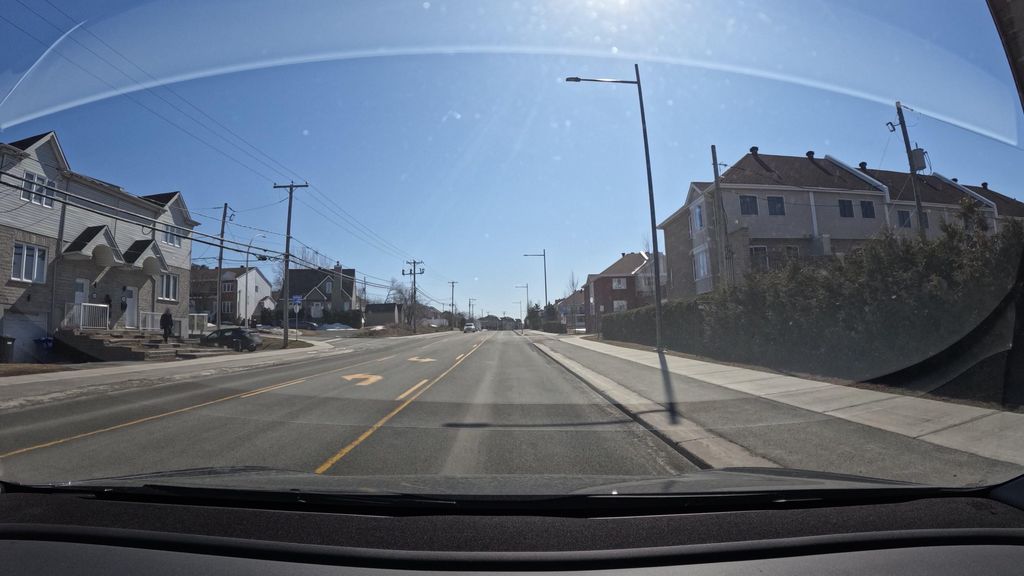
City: montreal